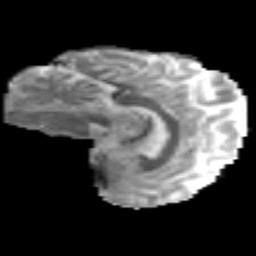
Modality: MD
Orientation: sagittal
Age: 44
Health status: ill
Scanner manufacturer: philips
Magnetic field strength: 3 T
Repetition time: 9 s
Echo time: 0.127 s